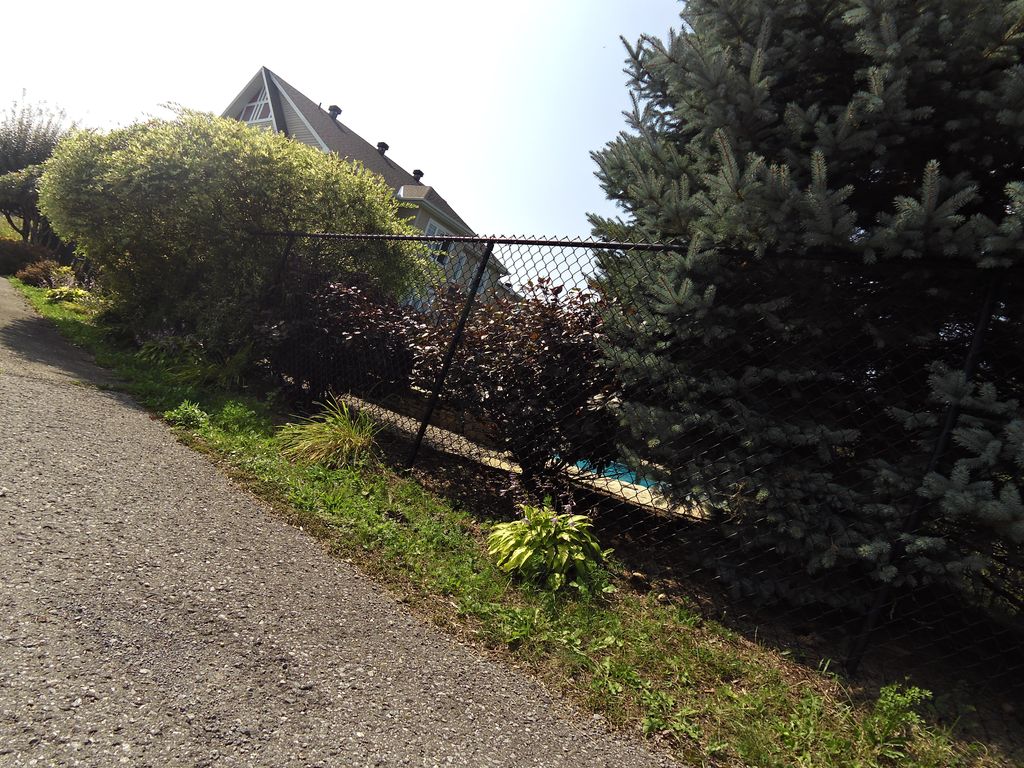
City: ottawa-gatineau